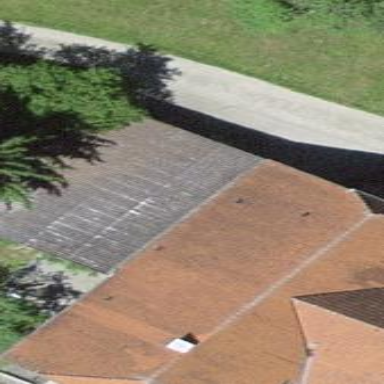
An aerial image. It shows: Farm building.